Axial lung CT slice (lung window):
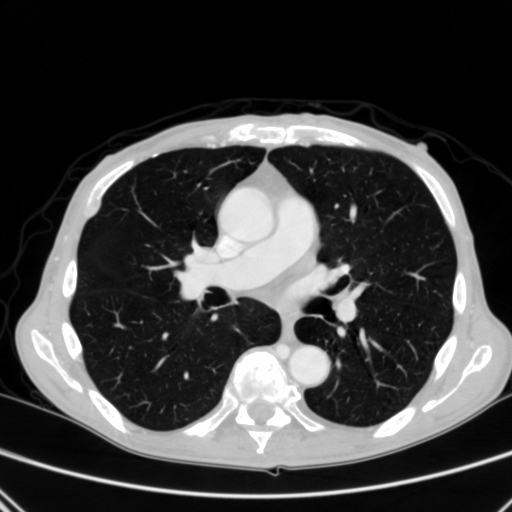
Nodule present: no